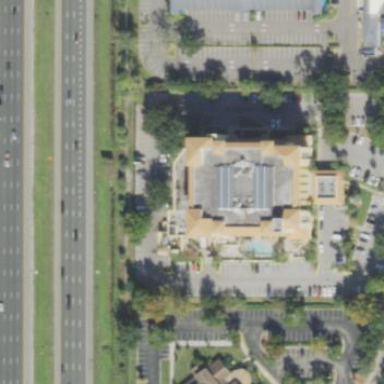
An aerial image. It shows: Hotel building.